Question: I am creating a GTK GUI which contains two embedded OpenGL displays. Both use the same shader code (complied once for each). On my normal hardware, this works fine. On a virtual machine running on the same hardware, I get horrible colours -- see images.
I suspect that the shader code is at fault -- certainly dropping a simpler shader does make the problem moot. However, I do need both diffuse and spot lights in my shader thus making it non-trivial.
Anyone has seen this before?

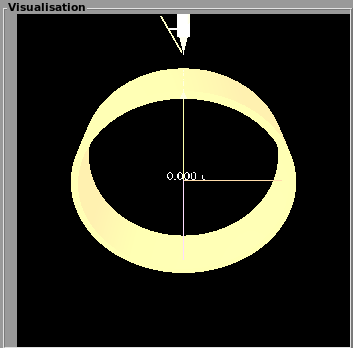
Answer: The shader code was at fault. It was doing too much in the wrong place and was crippling the GPU on the virtual machine. A different shader code made things work fine.